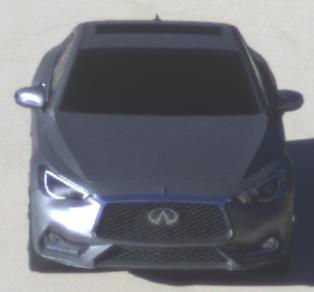
Make: Infiniti
Model: Q60 2.0t
Detailed model: Q60 (V37)
Model produced from: 2016/10
Model produced until: 2018/08
Doors: 2
Color: gray
Road condition: dry road
Daytime: sunrise or sunset
Contrast: medium contrast